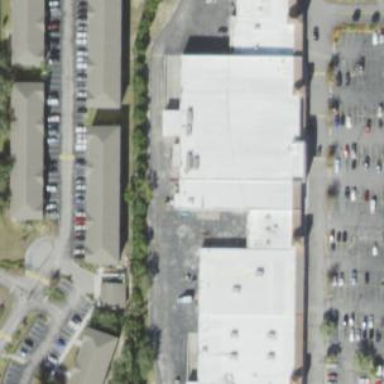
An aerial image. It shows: Part of building that houses supermarket.